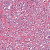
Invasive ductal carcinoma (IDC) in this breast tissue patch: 1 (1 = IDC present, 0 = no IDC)